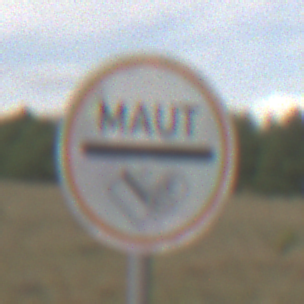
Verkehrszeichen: MautflichtigeStrecke
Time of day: Midday
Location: Outdoor (Nature)
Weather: PartlyCloudy
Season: NotSpecified
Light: Natural